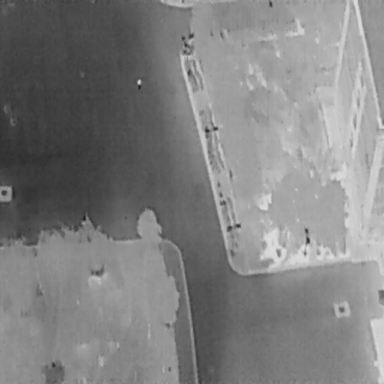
There is a Person in the infrared image.